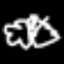
Label: angel